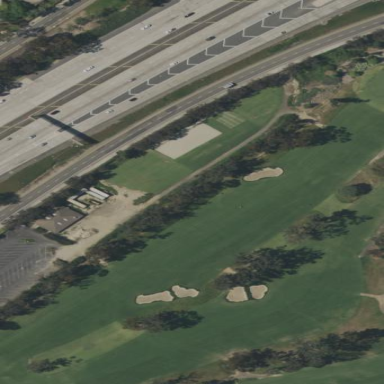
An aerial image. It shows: Scenic golf fairway.